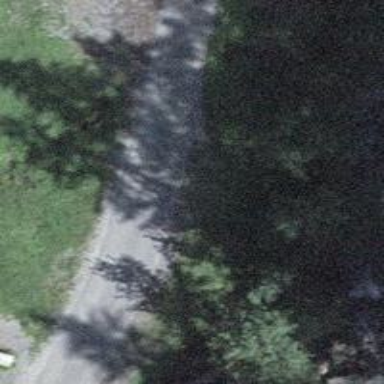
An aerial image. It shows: Unclassified road with paved surface.